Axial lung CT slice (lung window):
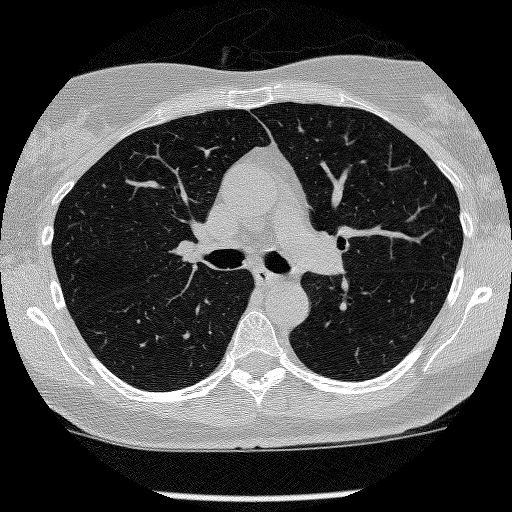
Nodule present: no